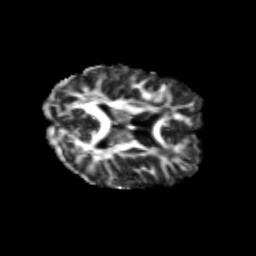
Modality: FA
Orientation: axial
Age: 25
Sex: female
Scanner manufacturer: siemens
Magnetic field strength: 3 T
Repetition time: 3.5 s
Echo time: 0.125 s